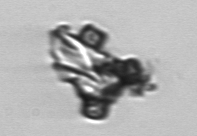
Label: Delphineis